Question: I am new to CSS, and I want to achieve following in HTML or CSS, any help would be great.

Code I have
'''
<div>
<p>
<img src="/dist/img/photos/featured-member-justine.jpg" height="50px" width="50px" /> <b>Influencer Name</b>
<input type="button" value="Ignore" />
<input type="button" value="Accept" />
</p>
</div>
'''
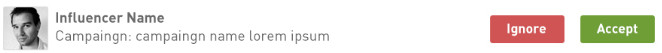
Answer: You can achieve this like:
'''
<html>
<body>
<div>
<div style="height:100px;">
<div id='image' style="float:left;"><img src="" width="50px;" height="50px;"/></div>
<div>
<div id='header' style="float:left;width=80%;" >
Influencer Name
</div><br/>
<div id='description' style="float:left;width=80%;">
Campaign: Campaign name lorem ipsum
</div>
</div>
<div id='buttons' style="float:right;">
<input type="submit" value="Ignore" />
<input type="submit" value="Accept" />
</div>
</div>
<div style="height:100px;">
<div id='image' style="float:left;"><img src="" width="50px;" height="50px;"/></div>
<div>
<div id='header' style="float:left;width=80%;" >
Influencer Name
</div><br/>
<div id='description' style="float:left;width=80%;">
Campaign: Campaign name lorem ipsum
</div>
</div>
<div id='buttons' style="float:right;">
<input type="submit" value="Ignore" />
<input type="submit" value="Accept" />
</div>
</div>
</div>
</body>
</html>
'''